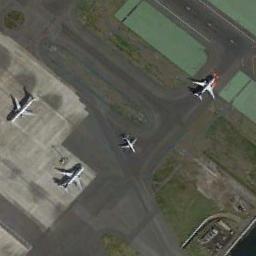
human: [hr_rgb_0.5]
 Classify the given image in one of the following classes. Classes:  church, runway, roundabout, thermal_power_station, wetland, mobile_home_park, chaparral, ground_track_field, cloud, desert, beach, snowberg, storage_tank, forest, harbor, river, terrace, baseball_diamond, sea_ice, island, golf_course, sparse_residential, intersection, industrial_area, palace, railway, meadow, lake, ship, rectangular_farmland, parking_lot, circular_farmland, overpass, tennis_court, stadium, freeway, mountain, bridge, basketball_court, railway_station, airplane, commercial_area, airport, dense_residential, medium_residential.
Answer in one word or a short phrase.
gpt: airplane